Question: Please check the image:

Check the black circle.
This black circle contains the chart that was locates in the Service Level Per Campaing, but when I added the red area, the charts drop down as you see.
can you help me please?
I want to keep the chart in its correct location and put this red area above it.
This is the code:
'''
<div style="width: 45%; float: left; margin-left:5%">
<div class="chartHeaderClass" style="width: 100%;">
<h3>Service Level Per Campaign</h3>
<%-- Start Dropdown Code --%>
<a id="DropdownSeviceLink" href="#">+</a>
<div ID="campaignDiv" runat="server" >
<ul>
</ul>
</div>
<script type="text/javascript" src="Scripts/DropdownCheckbox.js"></script>
<%-- End Dropdown Code --%>
</div>
'''
The red area is the div with id 'campaignDiv' I fill it dynamically.
The css of campaignDiv is:
'''
#DropdownSeviceLink {
float:right;
margin-right:10px;
}
a#DropdownServiceLink:visited {
color:inherit;
}
#campaignDiv {
background-color:red;
width:200px;
height:200px;
float:right;
position:relative;
}
'''
The whole code
<URL>
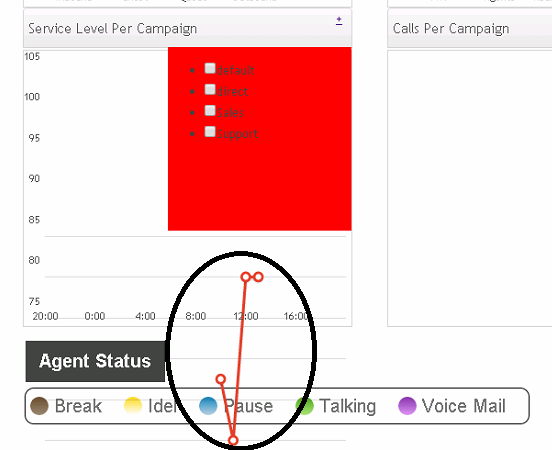
Answer: If the red box has to be above then the most easy way to do this is to change the position:relative to absolute. (The parent div, chartHeaderClass, should have a position: relative).
'''
#campaignDiv {
background-color:red;
width:200px;
height:200px;
position:absolute;
top: 0;
right: 0;
}
'''